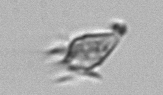
Label: Paratontonia_gracillima